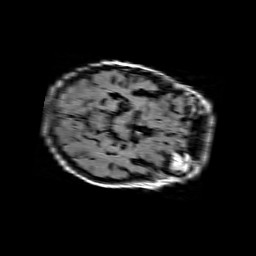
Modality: FLAIR
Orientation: axial
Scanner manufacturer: ge
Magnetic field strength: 1.5 T
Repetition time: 9 s
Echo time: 0.1194 s